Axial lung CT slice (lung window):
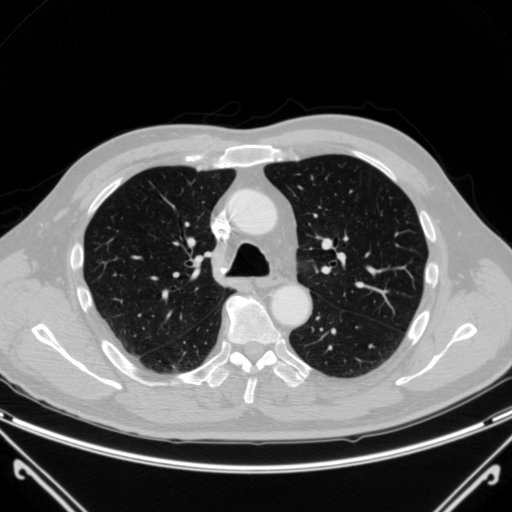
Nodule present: no